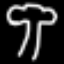
Label: mushroom